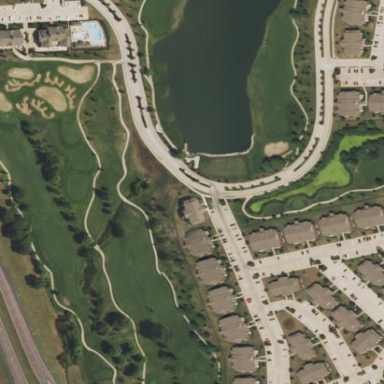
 place for golfing and leisure activities."